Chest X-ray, PA view. Patient: 62 years old, sex M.
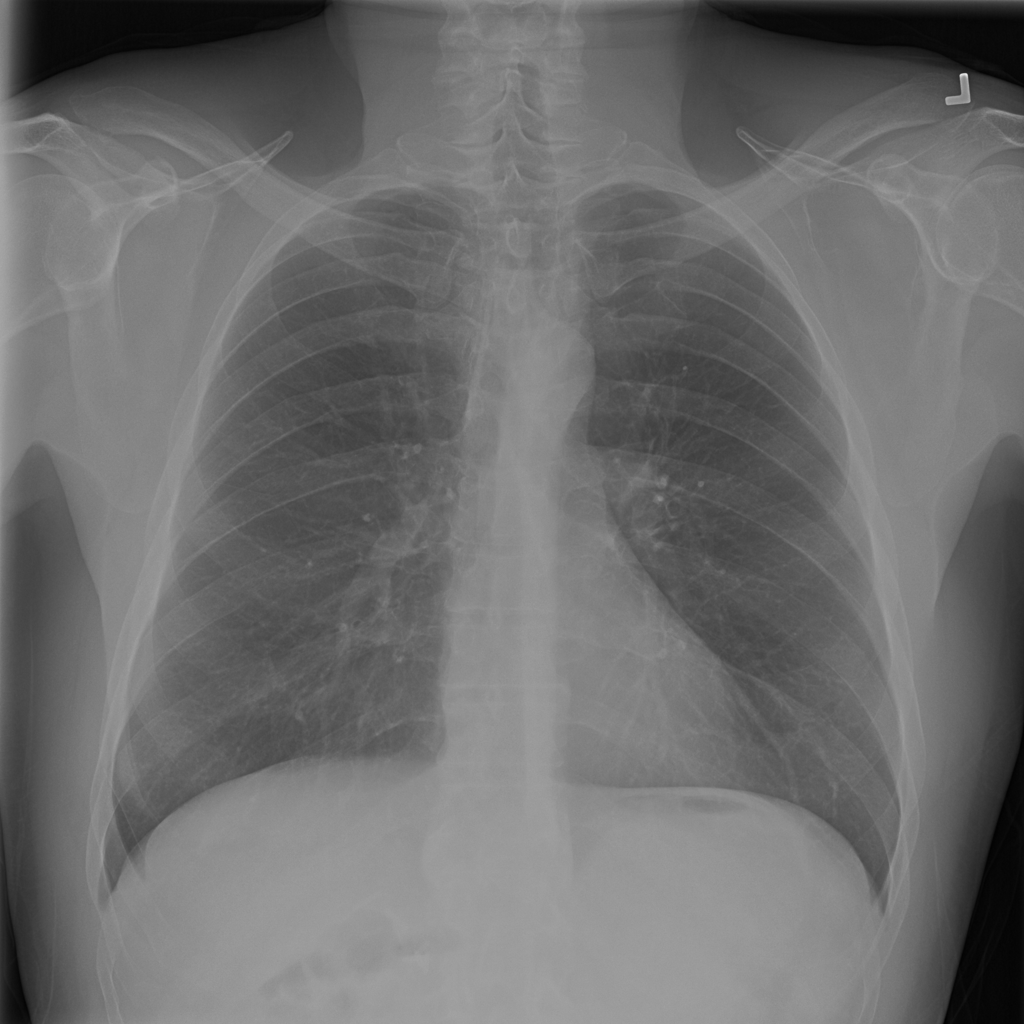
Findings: No Finding